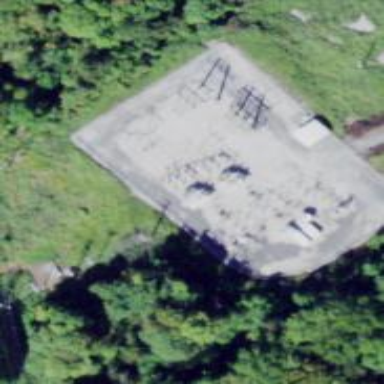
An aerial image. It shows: Distribution-level power substation.